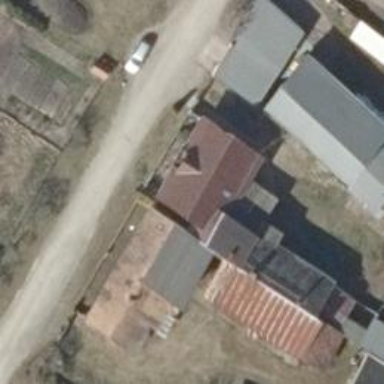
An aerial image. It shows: Simple house.